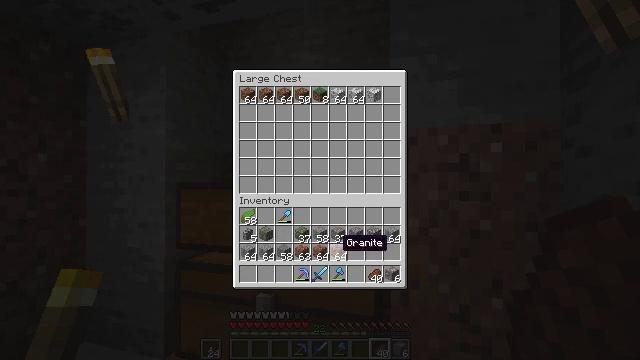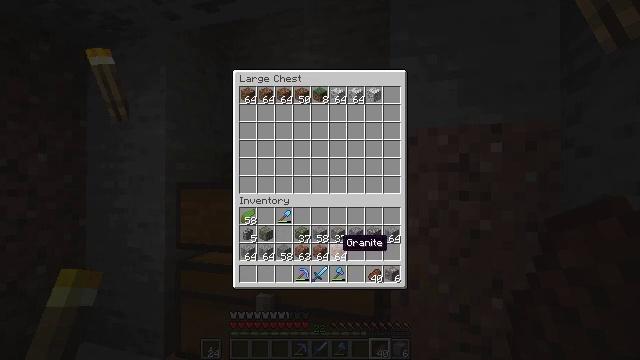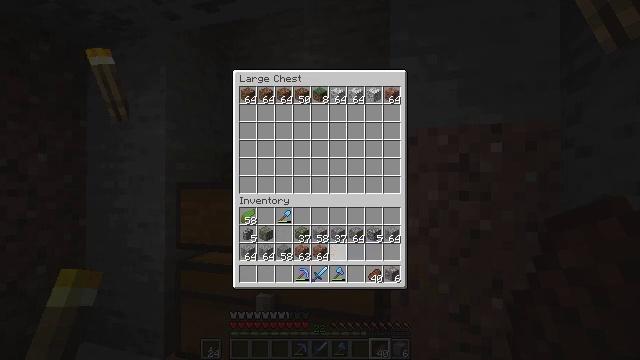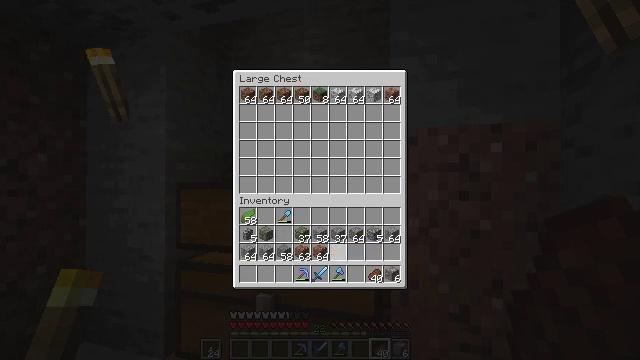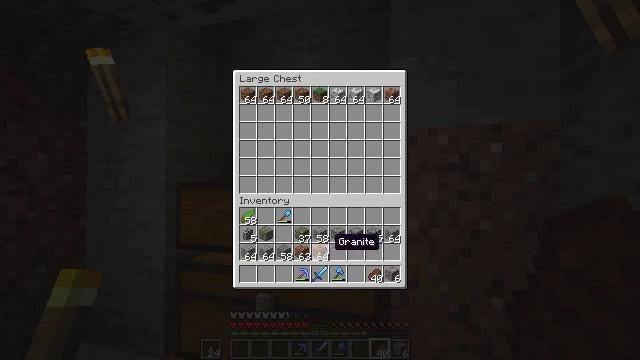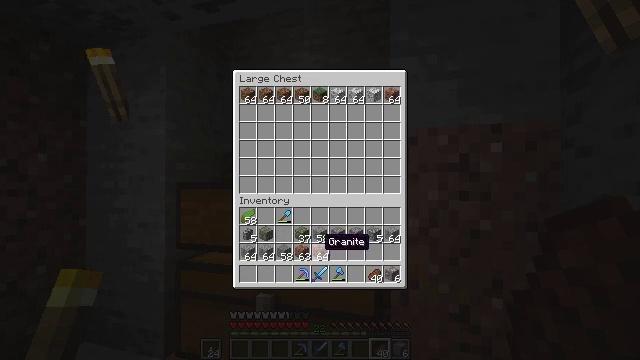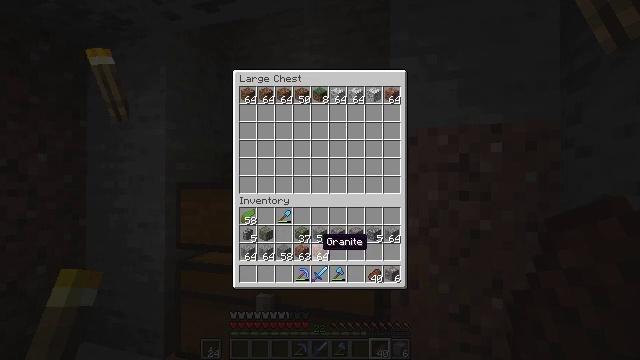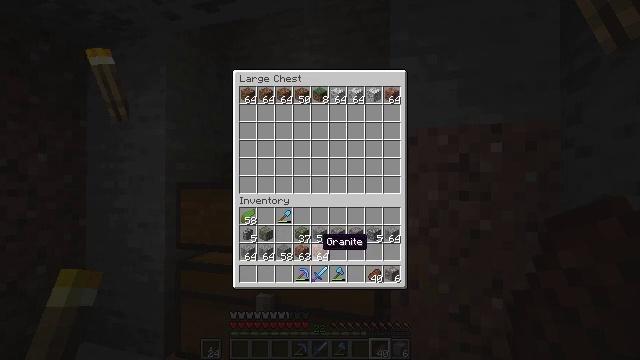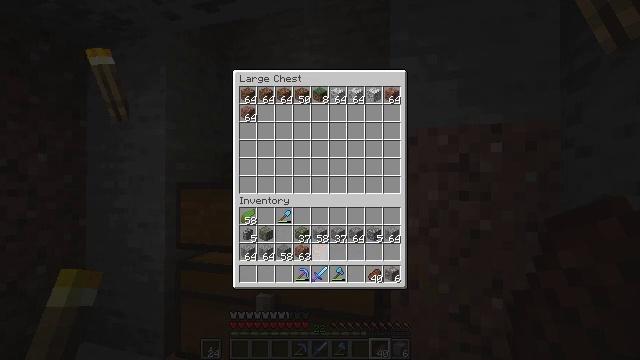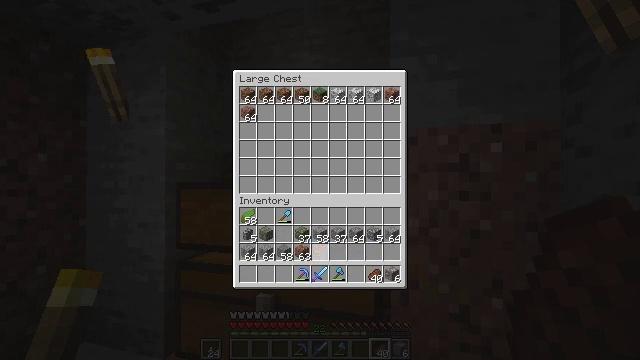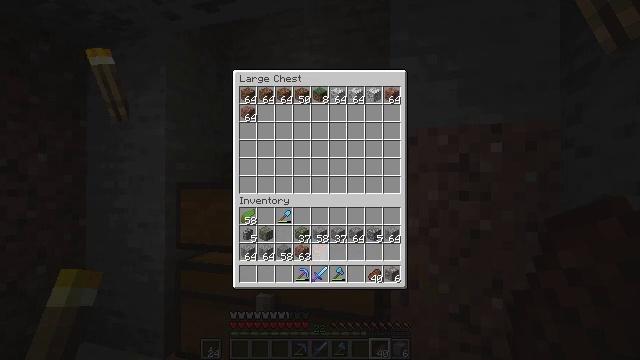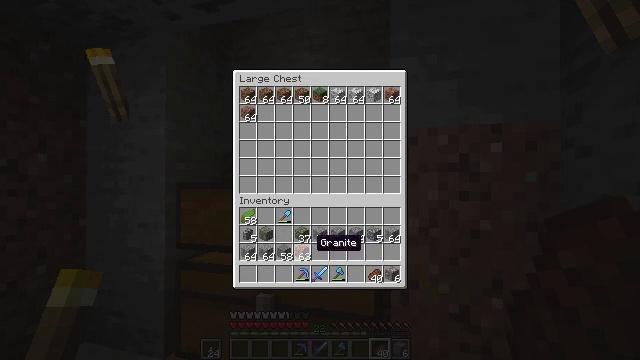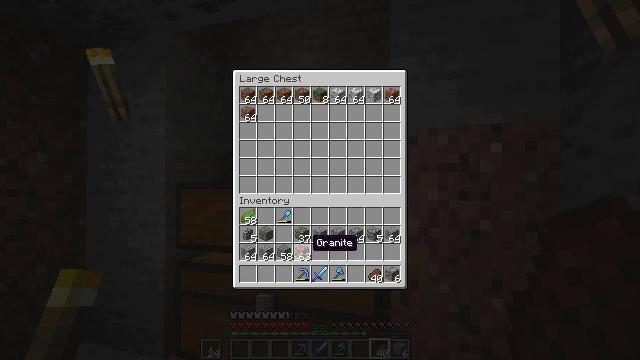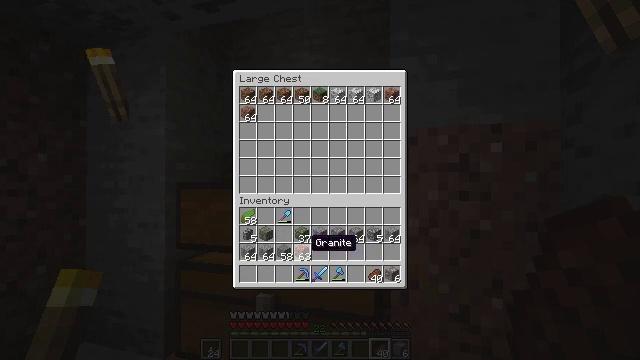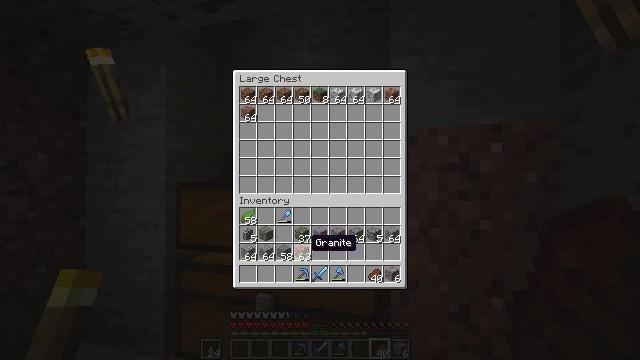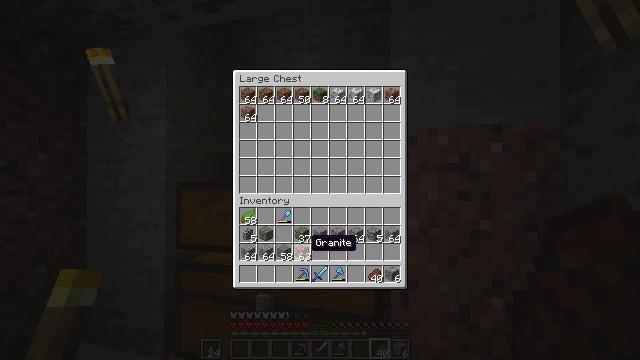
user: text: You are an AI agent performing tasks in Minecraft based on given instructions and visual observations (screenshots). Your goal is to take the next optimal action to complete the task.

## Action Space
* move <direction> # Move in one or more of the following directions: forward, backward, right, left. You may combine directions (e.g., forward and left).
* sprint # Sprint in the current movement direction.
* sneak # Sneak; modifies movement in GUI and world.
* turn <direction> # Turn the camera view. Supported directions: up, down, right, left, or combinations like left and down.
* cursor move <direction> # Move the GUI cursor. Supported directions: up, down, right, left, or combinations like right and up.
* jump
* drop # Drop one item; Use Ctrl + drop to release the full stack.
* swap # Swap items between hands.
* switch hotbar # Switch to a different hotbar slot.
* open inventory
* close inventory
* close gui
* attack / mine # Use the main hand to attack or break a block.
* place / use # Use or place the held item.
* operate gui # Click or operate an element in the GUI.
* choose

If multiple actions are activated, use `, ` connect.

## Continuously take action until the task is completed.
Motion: motion action
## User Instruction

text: Attack the chest to pick it up.
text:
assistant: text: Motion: sneak
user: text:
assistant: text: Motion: sneak, operate gui
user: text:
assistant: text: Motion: sneak, operate gui
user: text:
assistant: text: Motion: sneak, cursor move left
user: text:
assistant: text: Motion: sneak, cursor move left
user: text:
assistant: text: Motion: sneak
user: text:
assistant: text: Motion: sneak
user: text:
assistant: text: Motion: sneak, operate gui
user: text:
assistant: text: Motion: sneak, operate gui
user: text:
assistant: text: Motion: sneak, operate gui
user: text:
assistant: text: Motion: sneak
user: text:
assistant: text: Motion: sneak
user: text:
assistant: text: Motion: sneak
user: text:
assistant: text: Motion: sneak
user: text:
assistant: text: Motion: sneak
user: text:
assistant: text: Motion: sneak, operate gui
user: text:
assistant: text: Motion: sneak, operate gui
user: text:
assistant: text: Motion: sneak, operate gui
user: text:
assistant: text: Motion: sneak
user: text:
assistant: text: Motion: sneak
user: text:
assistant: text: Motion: sneak
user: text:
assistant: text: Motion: sneak
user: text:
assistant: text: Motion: sneak
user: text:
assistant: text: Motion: sneak
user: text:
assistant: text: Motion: sneak
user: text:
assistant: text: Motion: sneak
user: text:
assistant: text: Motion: sneak
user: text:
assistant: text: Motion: sneak
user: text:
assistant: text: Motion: sneak
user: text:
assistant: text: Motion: sneak